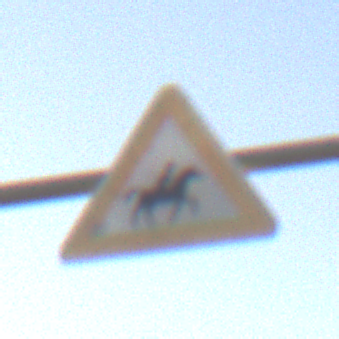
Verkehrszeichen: ReiterLinks
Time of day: SunriseSunset
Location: Outdoor (RoadRail)
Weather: PartlyCloudy
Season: NotSpecified
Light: Natural